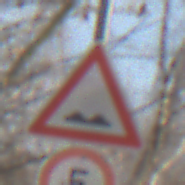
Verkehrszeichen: UnebeneFahrbahn
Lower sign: Geschwindigkeit5
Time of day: MorningAfternoon
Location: Outdoor (Nature)
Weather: Clear
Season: Winter
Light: Natural